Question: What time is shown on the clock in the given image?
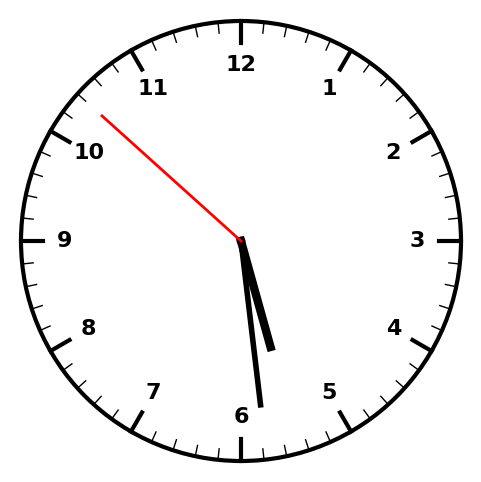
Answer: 05:28:52